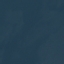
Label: SeaLake